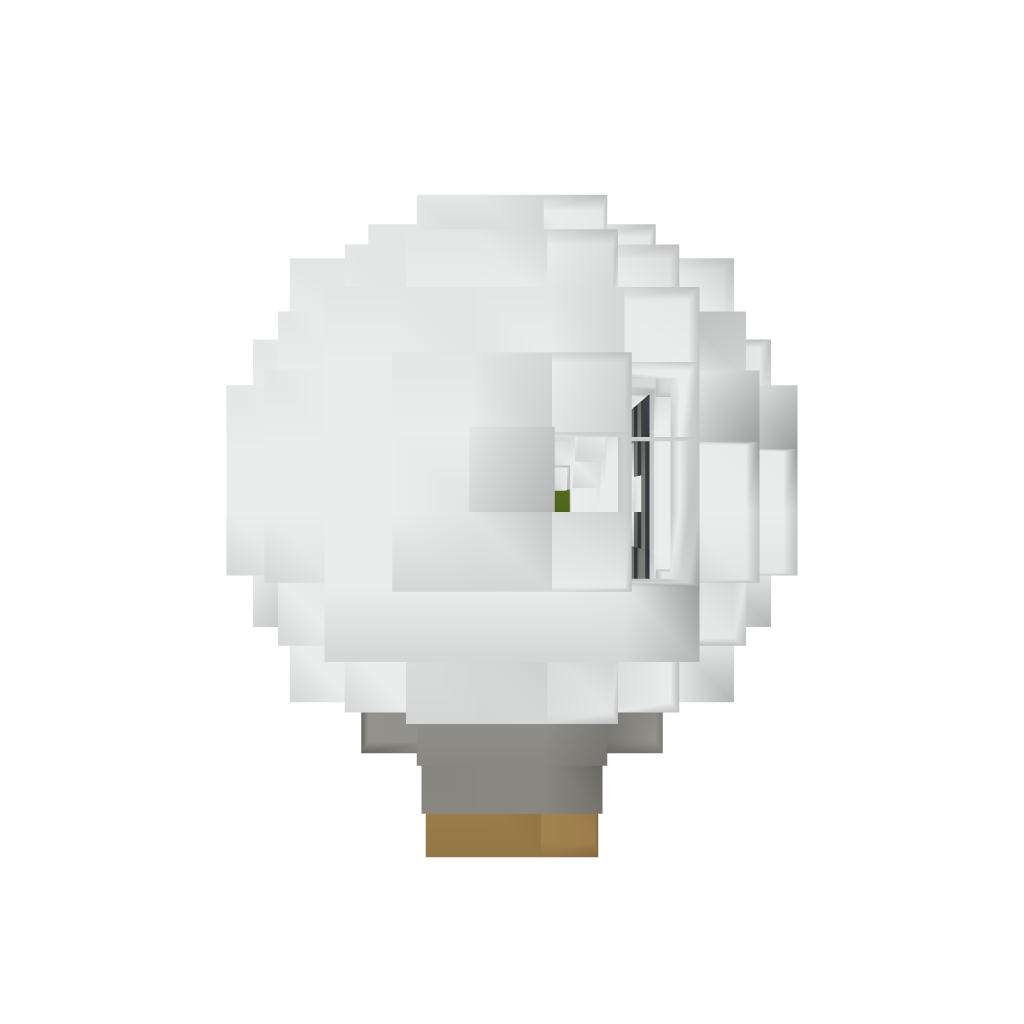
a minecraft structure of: Merchantman Airship